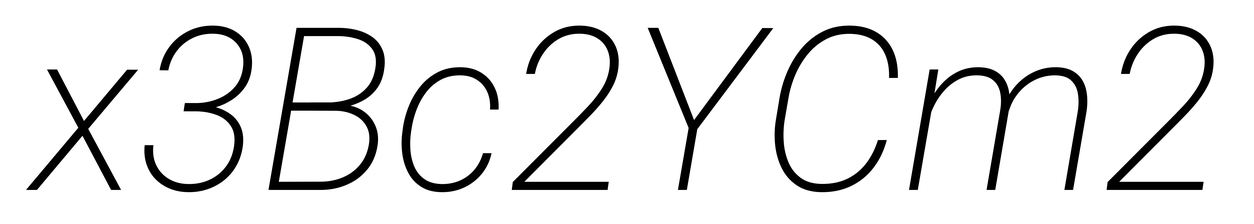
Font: Roboto-Italic_ExtraLight_Italic